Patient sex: M
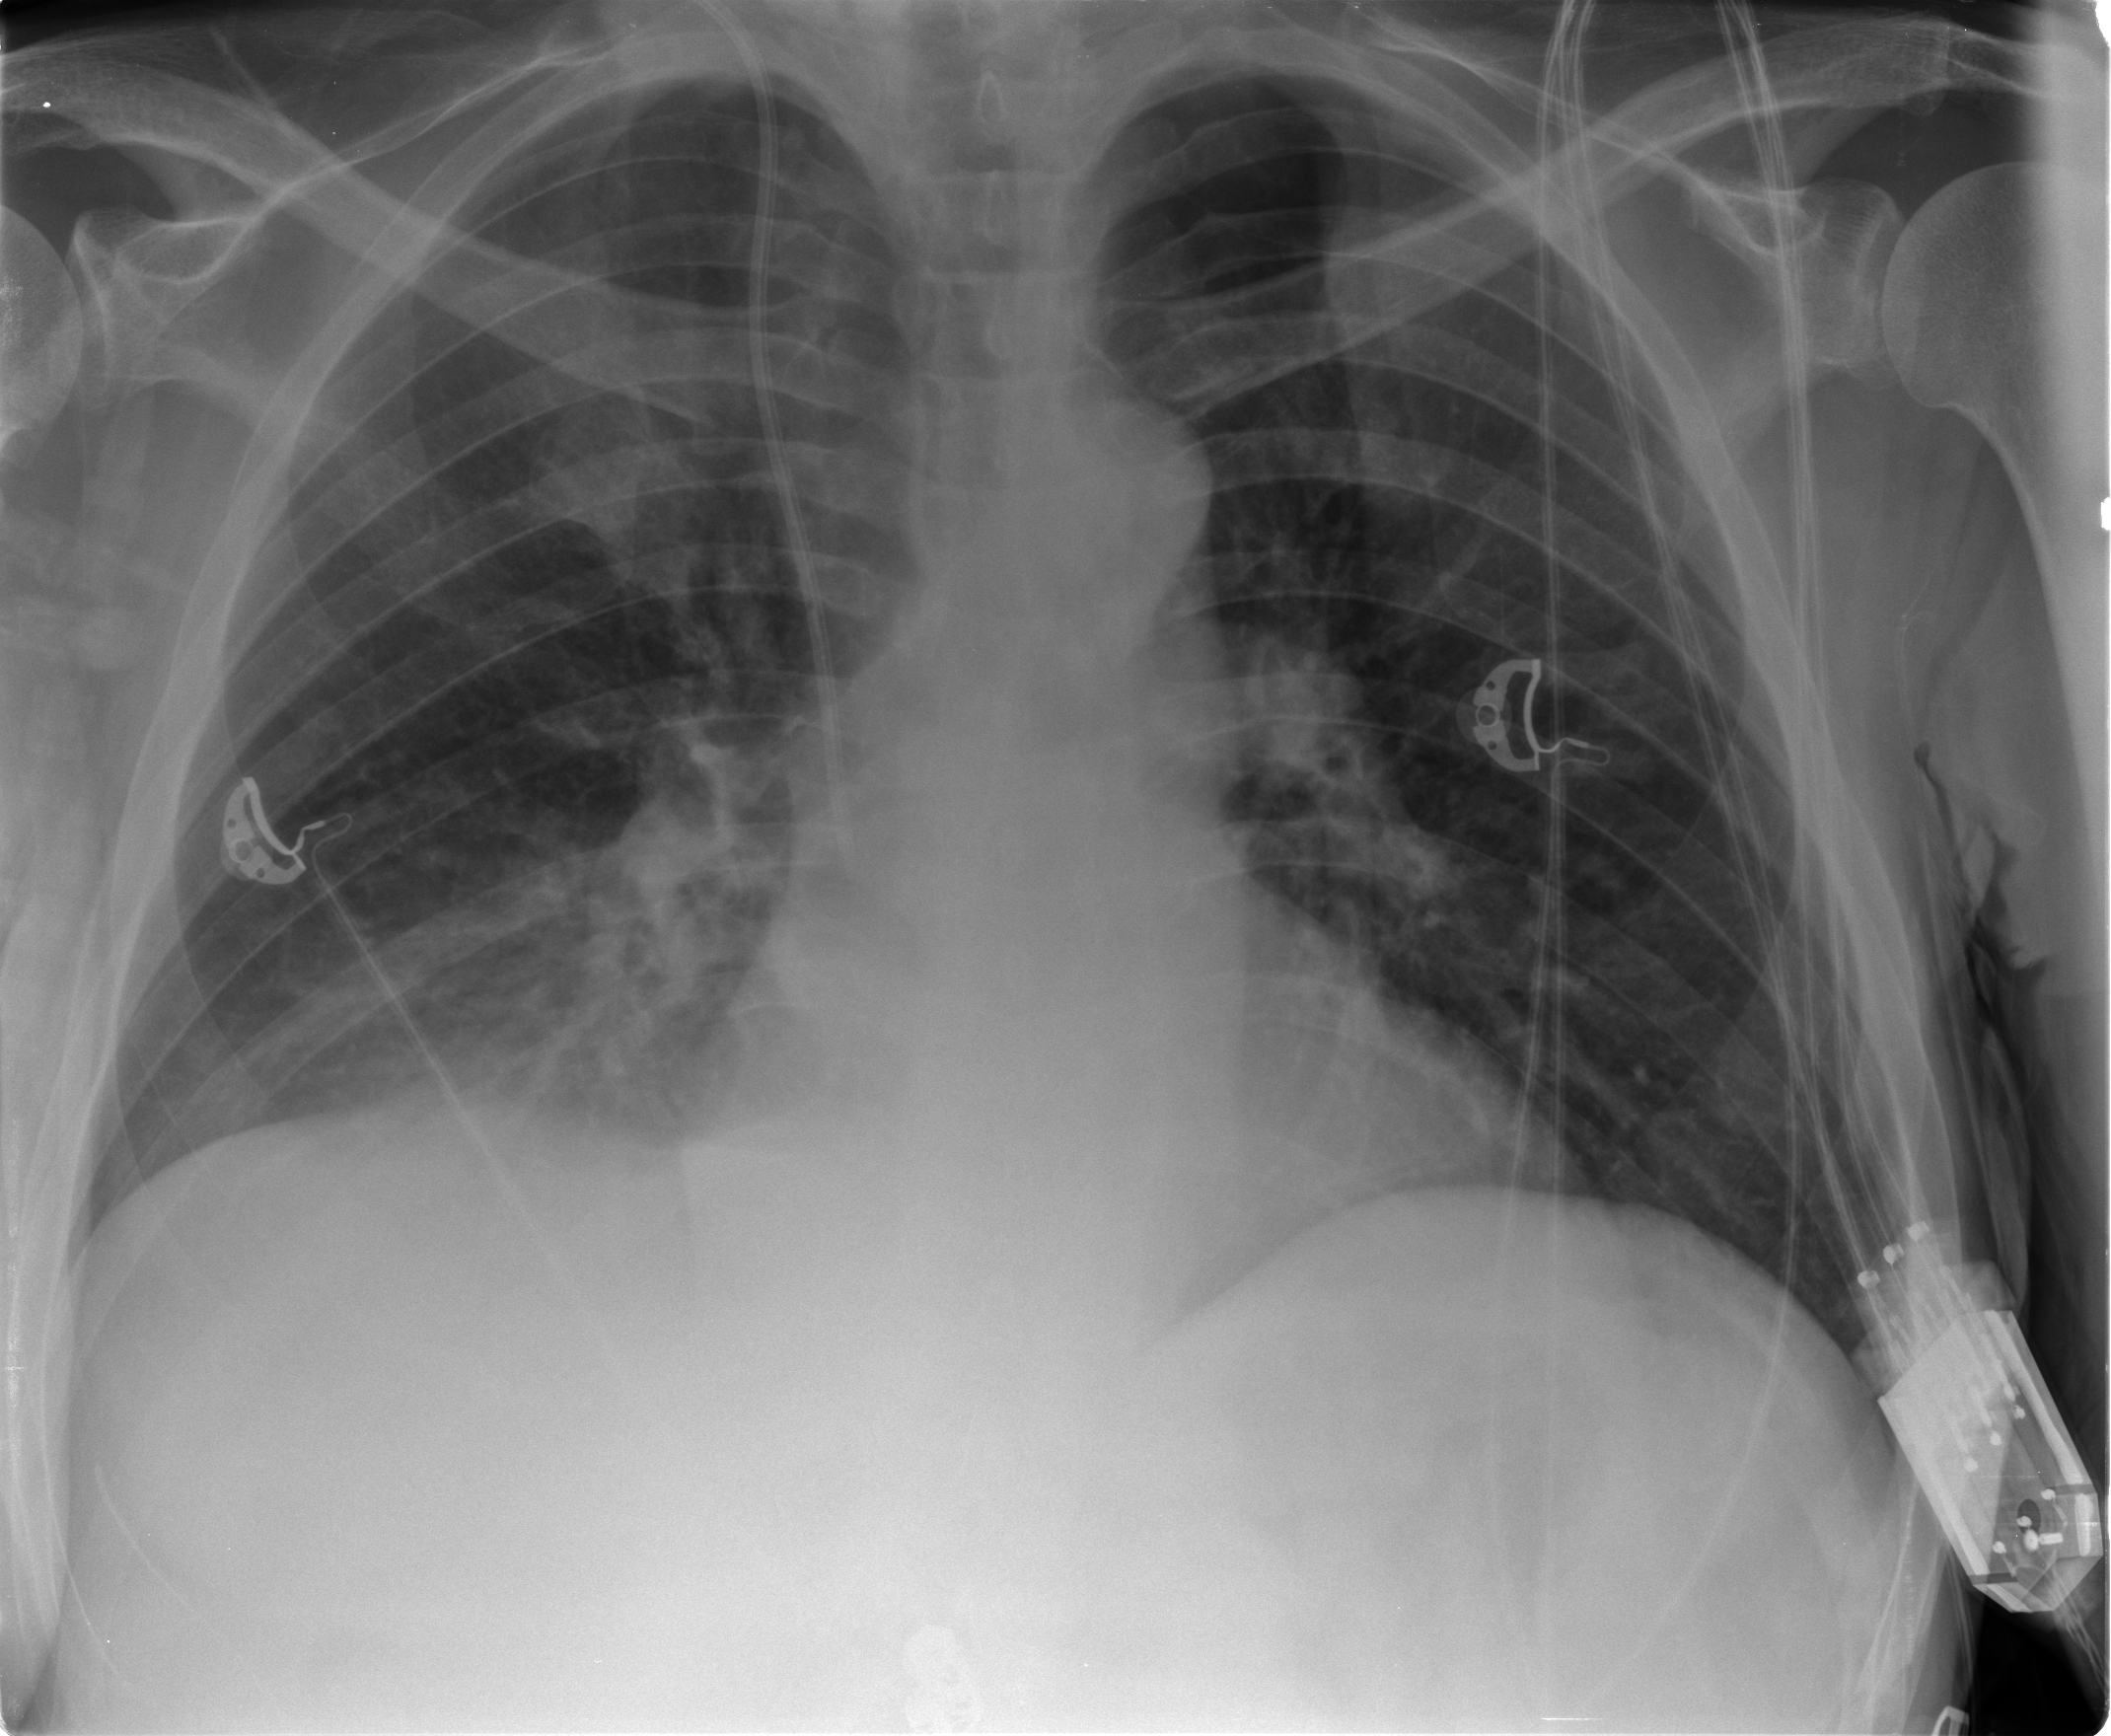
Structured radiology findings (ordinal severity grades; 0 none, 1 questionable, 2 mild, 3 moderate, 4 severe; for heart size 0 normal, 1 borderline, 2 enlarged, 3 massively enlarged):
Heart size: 0
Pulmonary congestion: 0
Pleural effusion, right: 0
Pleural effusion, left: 0
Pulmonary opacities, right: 0
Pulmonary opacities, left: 0
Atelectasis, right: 2
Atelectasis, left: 0